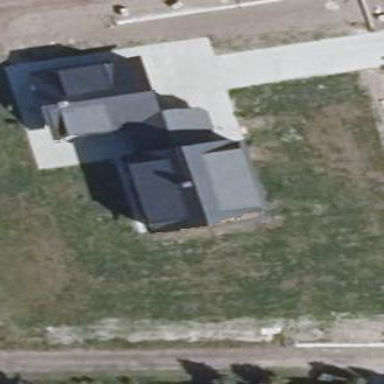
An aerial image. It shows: Residential building with gabled roof. The roof is oriented along the building and has black color.